Question: How can I put some small transparent image over an old image with PIL?
the new transparent one should sit in the middle like this:

the arrow circle would be what i want to put on the image.
how can I do this with PIL? i googled a bit, most solution are about drawing and not putting image over image
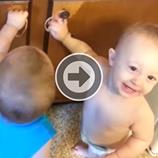
Answer: What you want is something like putting a watermark on the picture. You can use <URL> image utility I've written before.
'''
from ImageUtilis import ImageUtilis
iu = ImageUtilis()
image_address = "image1.jpg"
mark_address = "watermake.png" # transparent or whatever
iu.watermark(image_address, mark_address, 'tile', 0.5)
iu.watermark(image_address, mark_address, 'scale', 1.0)
iu.watermark(image_address, mark_address, (100, 100), 0.5) # (100,100) is position x,y
'''